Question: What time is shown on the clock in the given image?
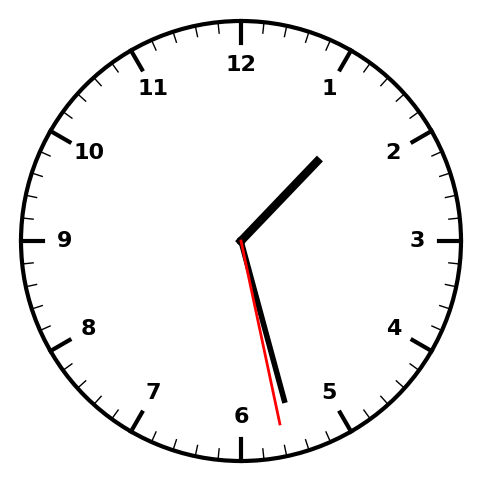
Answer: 01:27:28